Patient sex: M
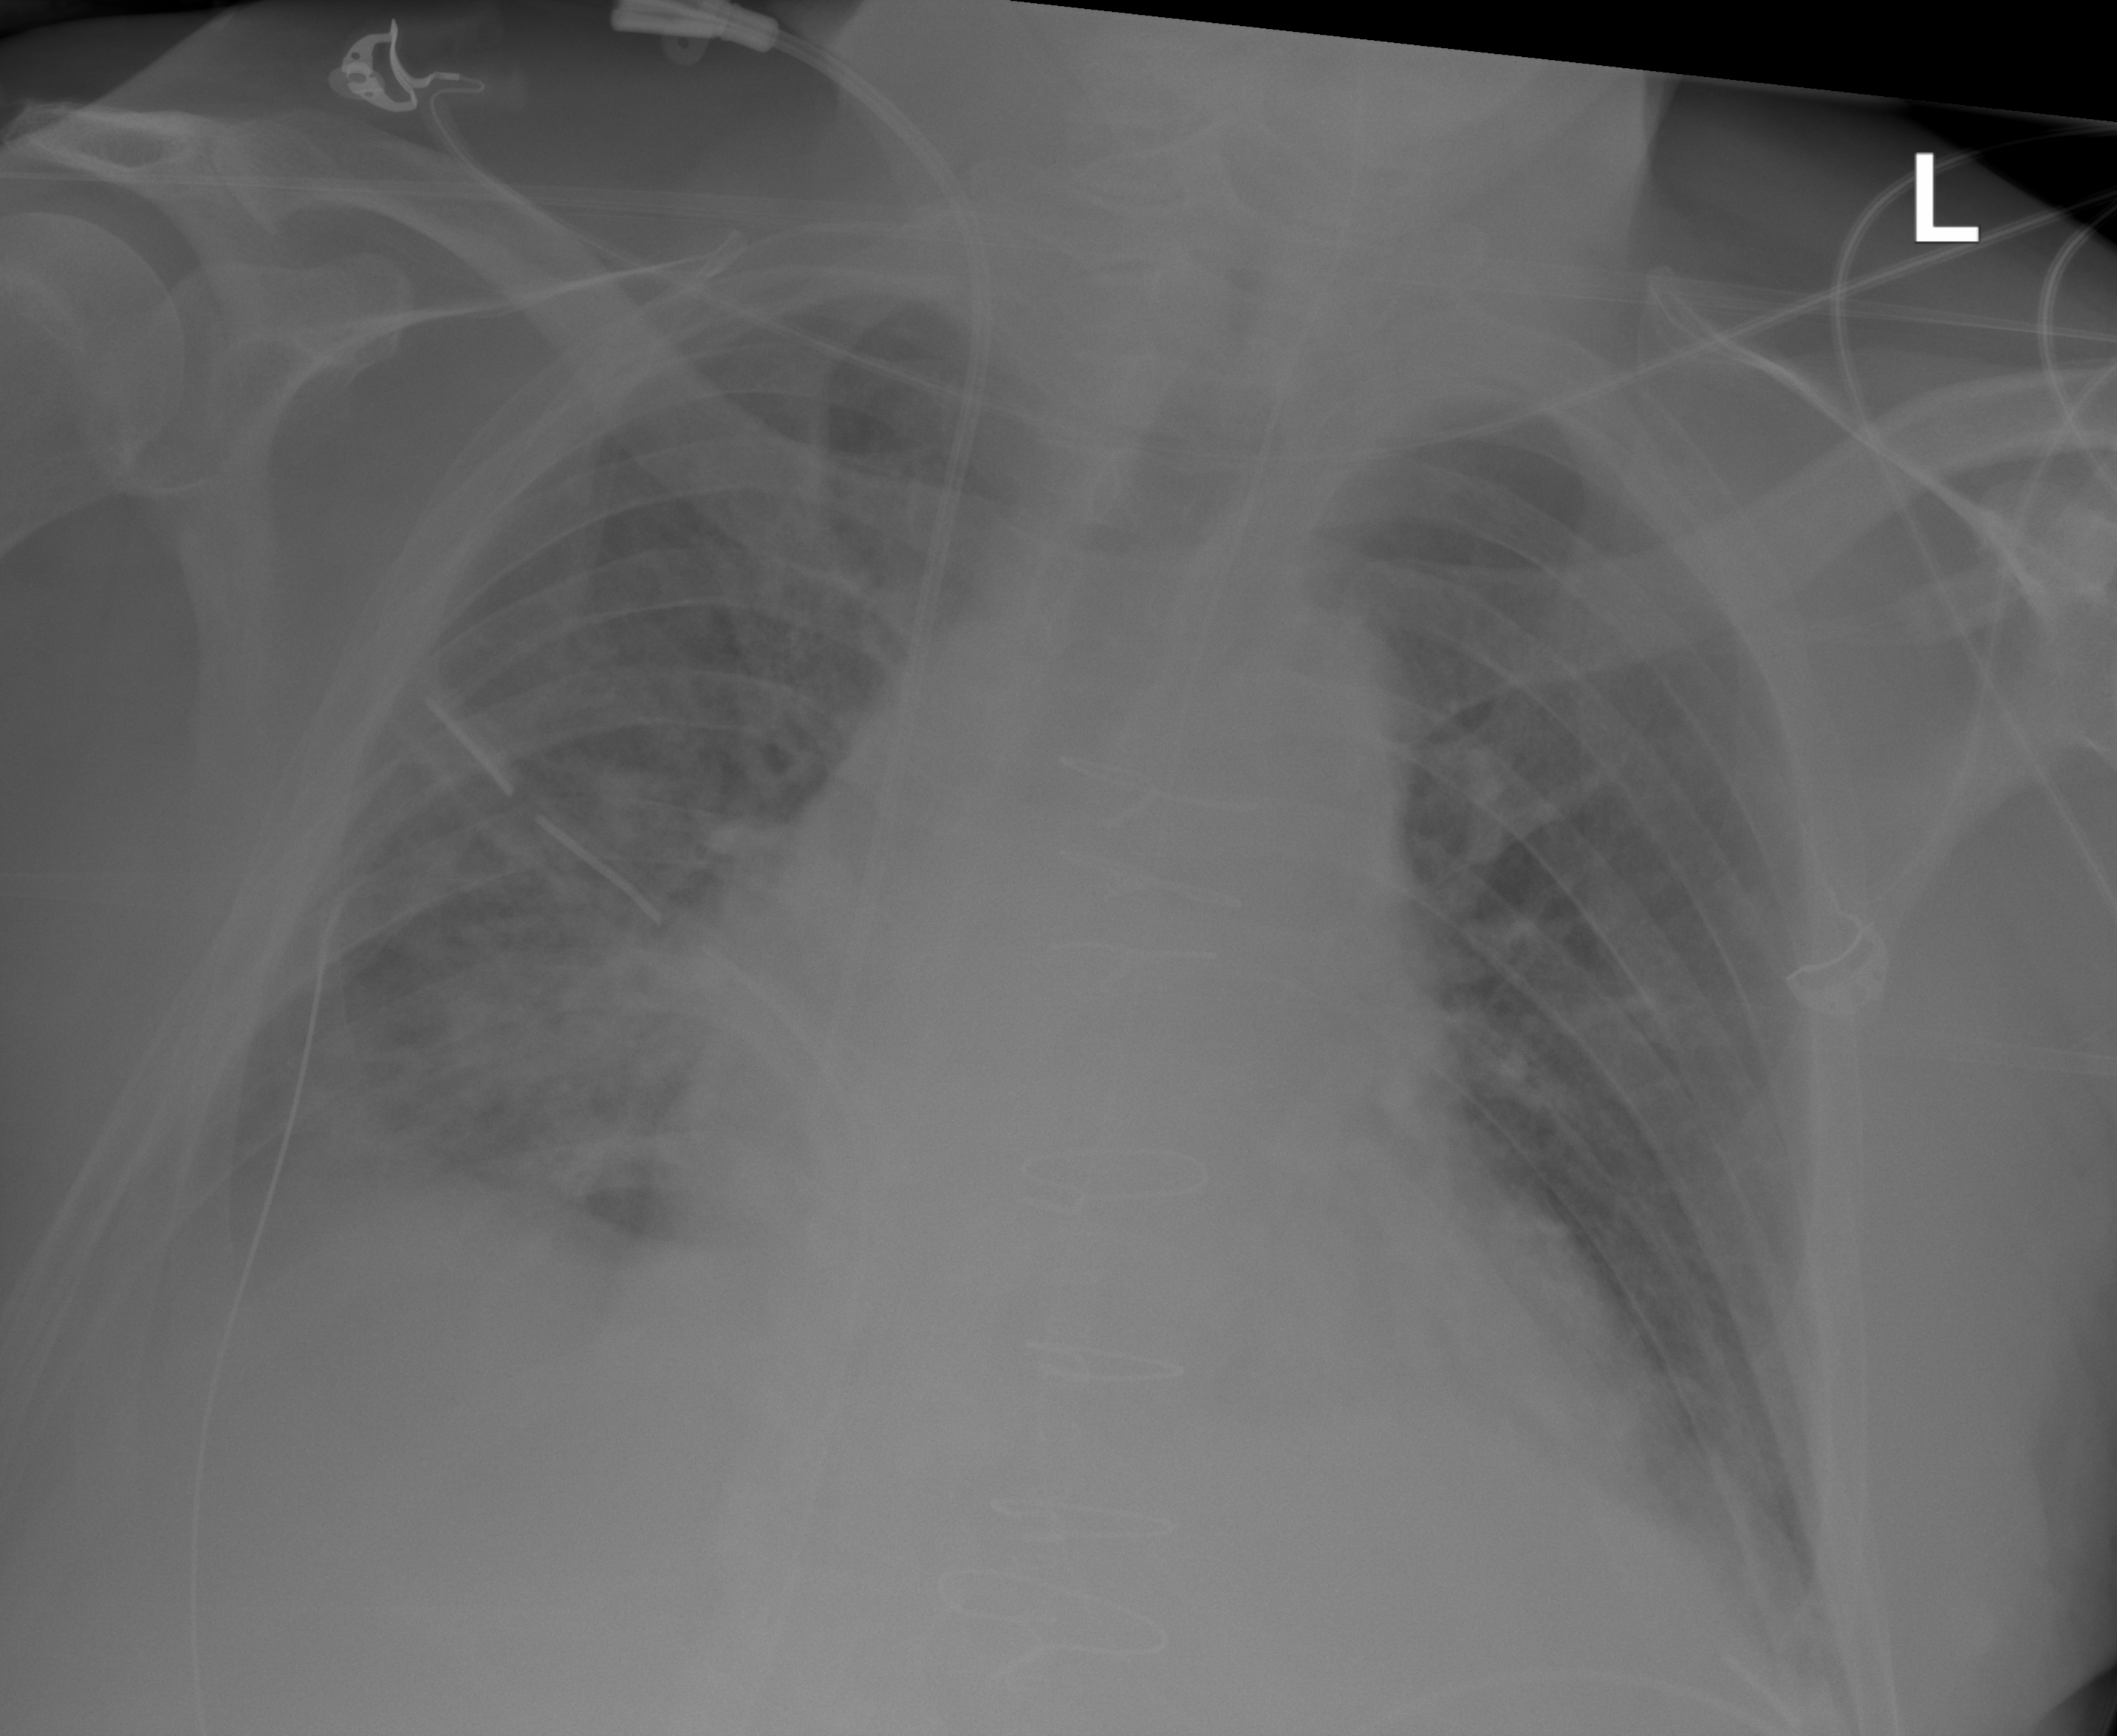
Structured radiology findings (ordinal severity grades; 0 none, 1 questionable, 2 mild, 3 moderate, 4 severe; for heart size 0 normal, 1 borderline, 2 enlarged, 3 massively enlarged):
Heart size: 2
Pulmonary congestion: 1
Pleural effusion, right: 2
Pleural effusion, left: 1
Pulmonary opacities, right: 2
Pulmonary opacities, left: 0
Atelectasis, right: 3
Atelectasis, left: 2